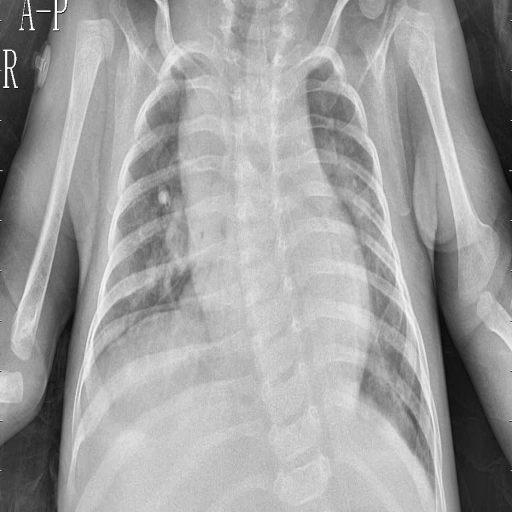
Finding: PNEUMONIA